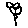
Label: flower